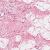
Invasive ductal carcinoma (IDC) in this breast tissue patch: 0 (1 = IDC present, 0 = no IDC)